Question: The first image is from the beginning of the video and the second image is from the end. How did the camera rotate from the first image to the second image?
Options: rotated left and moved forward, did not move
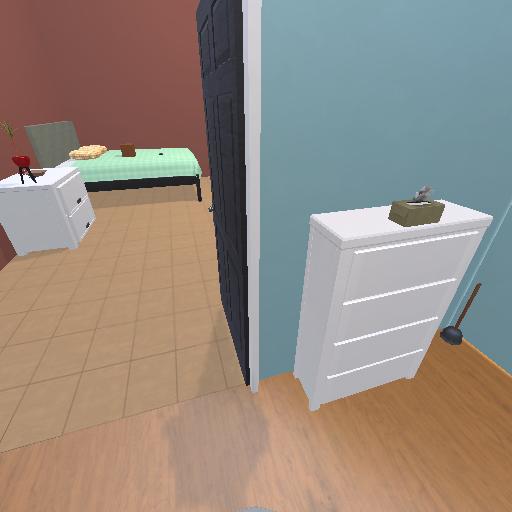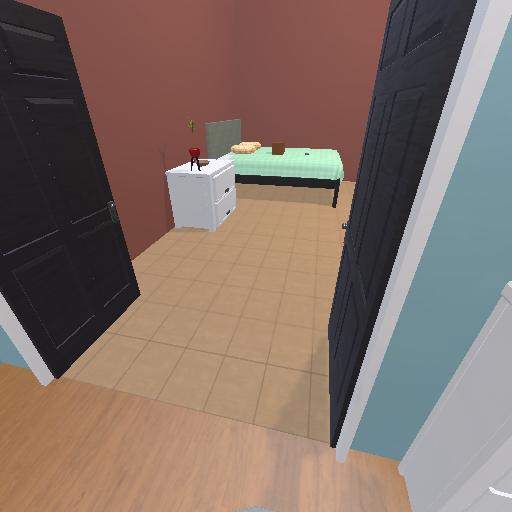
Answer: rotated left and moved forward